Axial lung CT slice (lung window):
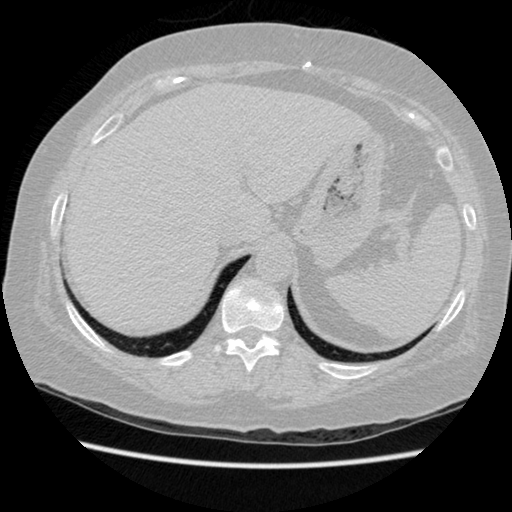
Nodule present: no